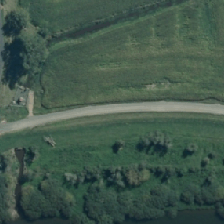
Land cover: shortrotation_cropland